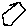
Label: hexagon